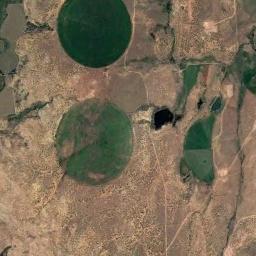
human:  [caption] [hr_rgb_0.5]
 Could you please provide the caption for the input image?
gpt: There is no circular field in the lower right corner .

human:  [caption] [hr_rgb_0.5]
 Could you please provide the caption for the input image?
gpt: Two green circular farmlands are surrounded by wasteland .

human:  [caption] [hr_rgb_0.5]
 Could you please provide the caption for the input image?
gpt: Two green circular farmland .

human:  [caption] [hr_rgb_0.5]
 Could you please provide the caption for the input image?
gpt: Two circle farmland are in the bare land .

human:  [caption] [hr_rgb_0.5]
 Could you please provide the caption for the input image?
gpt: There are two green circular farmlands of the same size with a wasteland around .